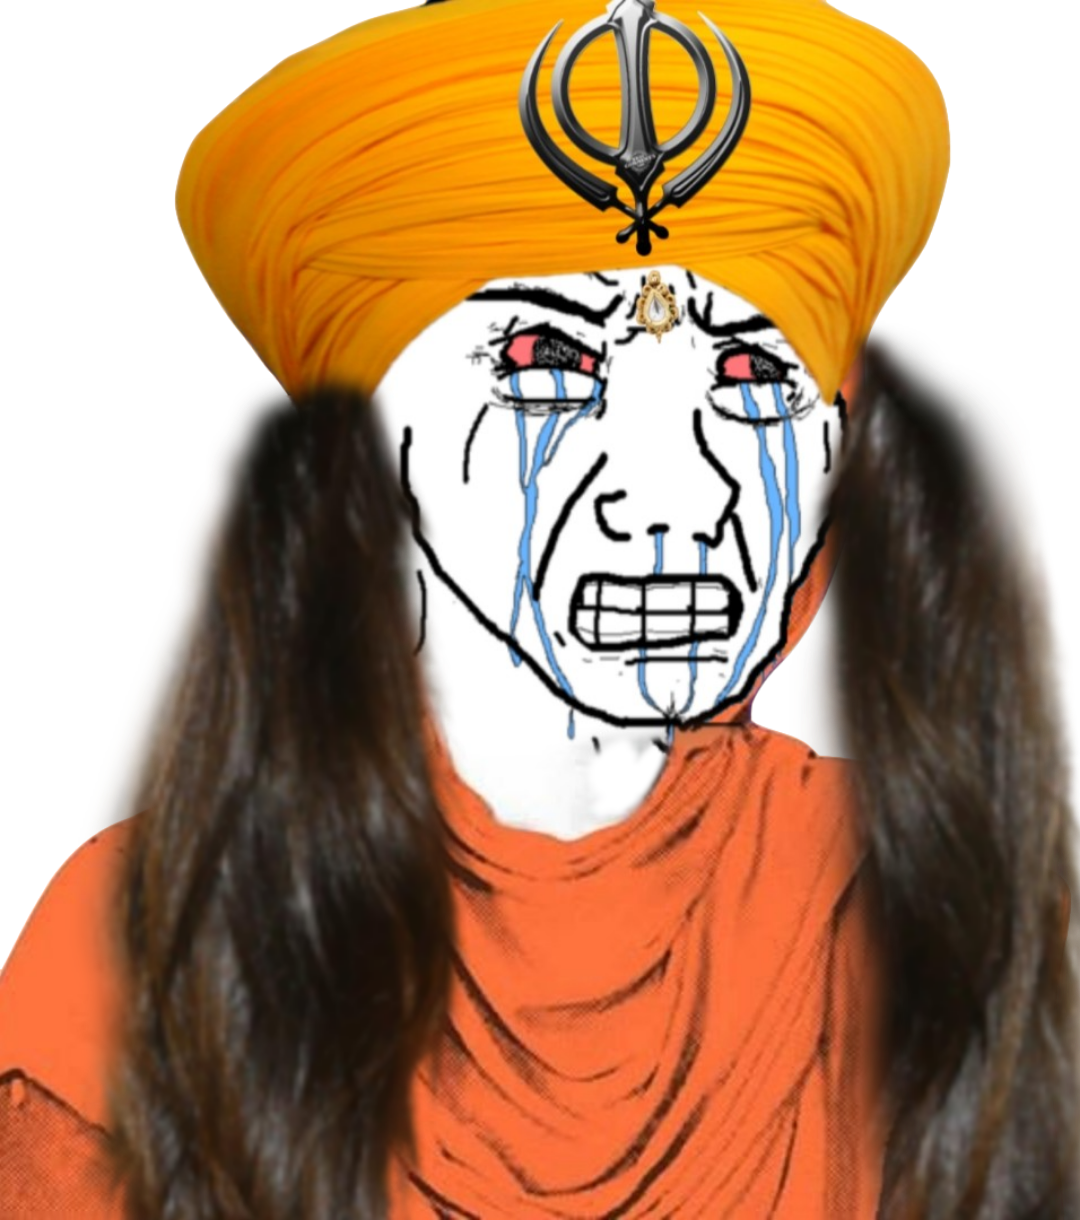
Label: 5_Crying_Wojak